Question: Do you see the range problem when I use multiple yAxis? How Can I solve this problem?

It is the same code I use!!
'''
yAxis: [
{ labels: { formatter: function() { return this.value + '".$unitall1."' }, style: { color: '#89A54E' } }, title: { text: '".$graphall1."' , style: { color : '#4572A7' } }, opposite: true },
{ labels: { formatter: function() { return this.value + '".$unitall2."' }, style: { color: '#4572A7' } }, title: { text: '".$graphall2."' , style: { color : '#89A54E' } }, },
{ labels: { formatter: function() { return this.value + '".$unitall3."' }, style: { color: '#000000' } }, title: { text: '".$graphall3."' , style: { color : '#000000' } }, },
{ labels: { formatter: function() { return this.value + '".$unitall4."' }, style: { color: '#C4087C' } }, title: { text: '".$graphall4."' , style: { color : '#C4087C' } }, opposite: true }
],
'''
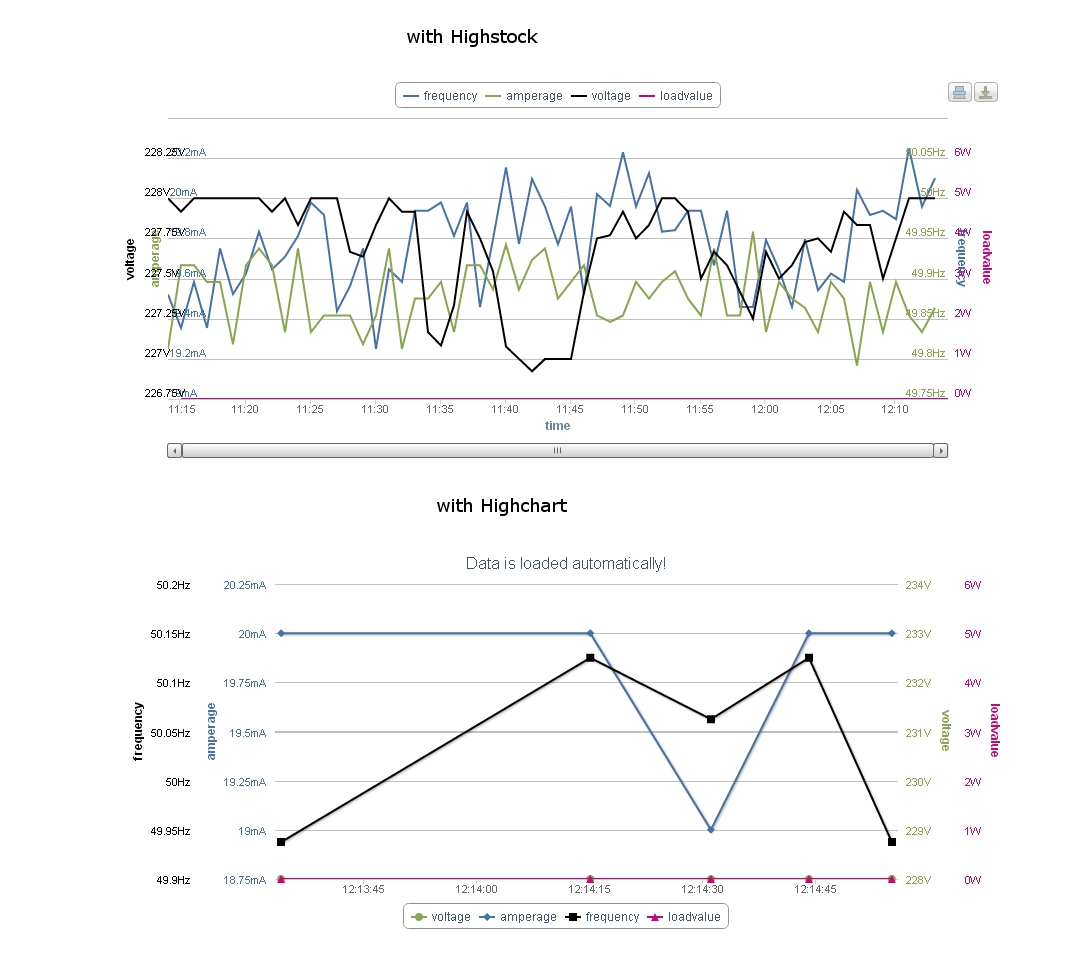
Answer: You can use offset parameter to set distance yAxis properly.
<URL>